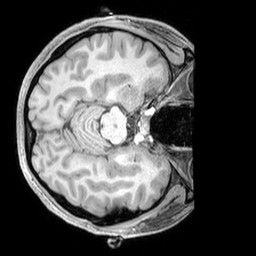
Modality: T1w
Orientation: axial
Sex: female
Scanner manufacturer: siemens
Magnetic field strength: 3 T
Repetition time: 2.3 s
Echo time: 0.00226 s